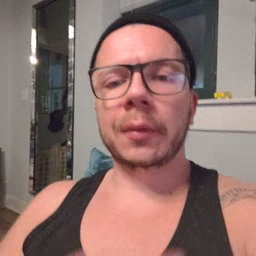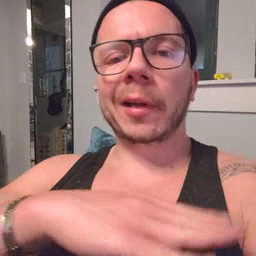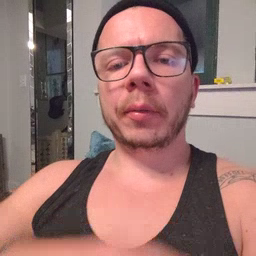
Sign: table